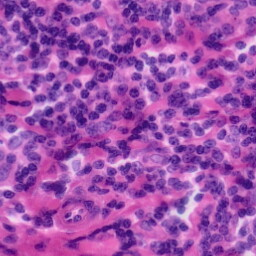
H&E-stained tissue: Tonsil